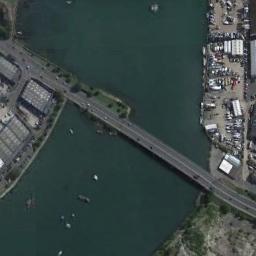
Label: bridge